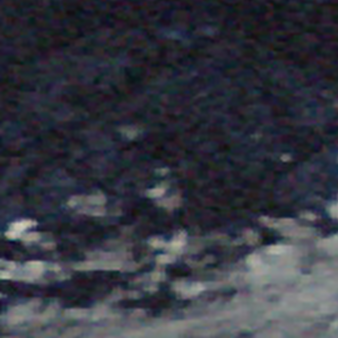
Label: other